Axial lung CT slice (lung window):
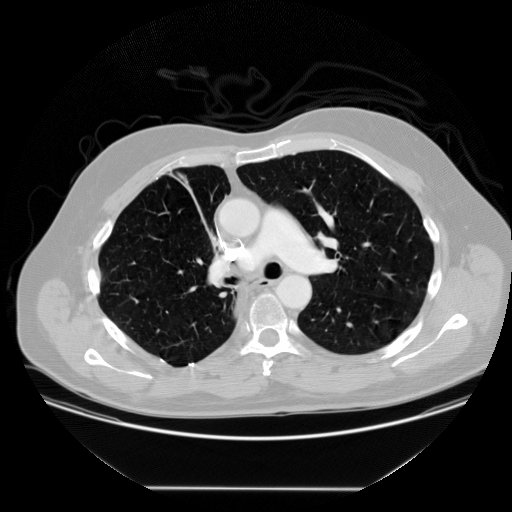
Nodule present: no